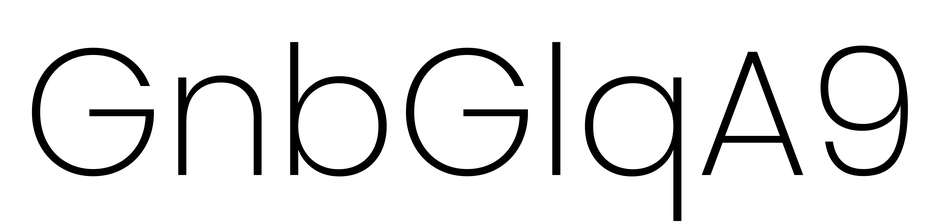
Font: Poppins-ExtraLight